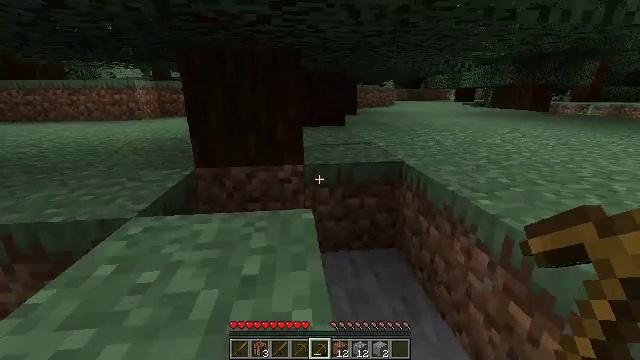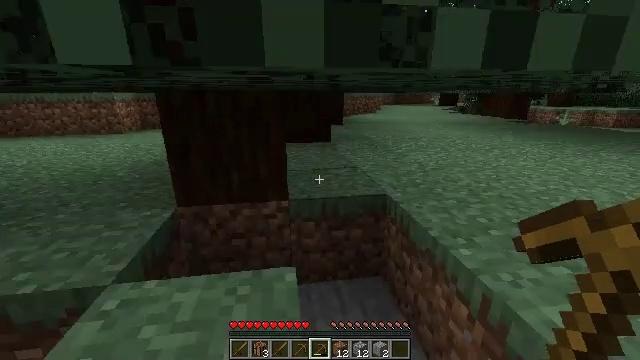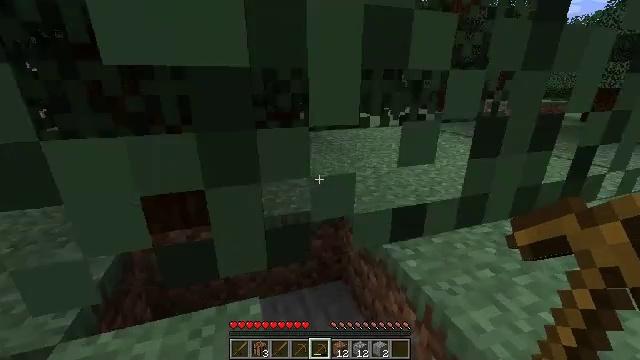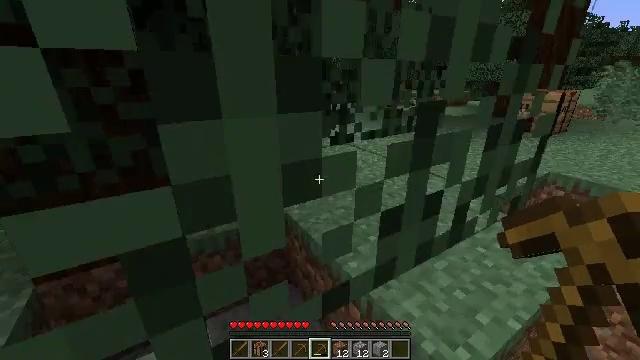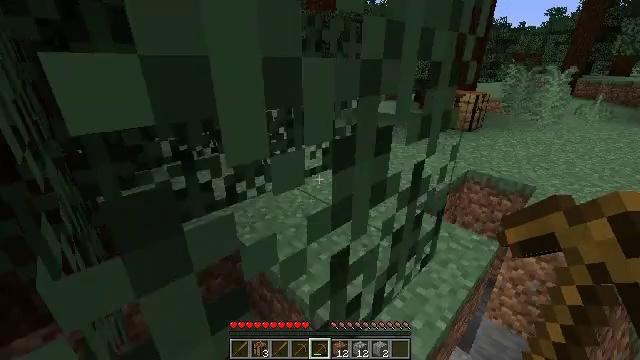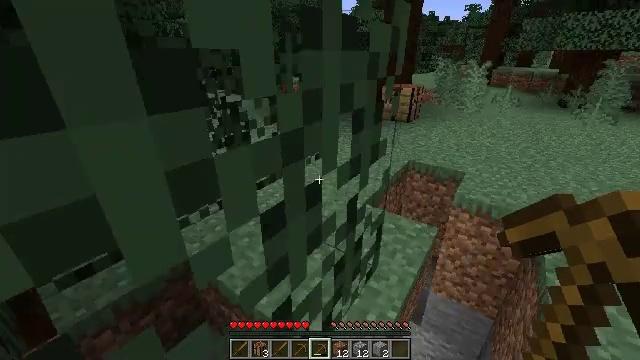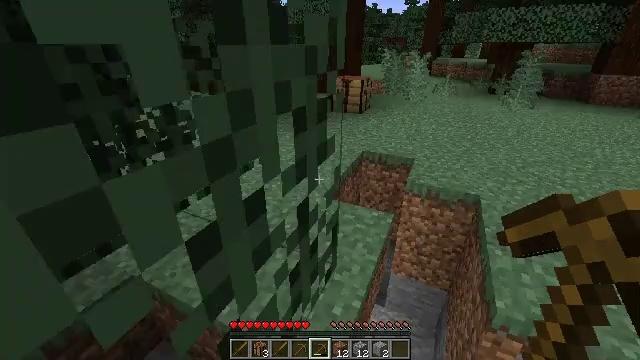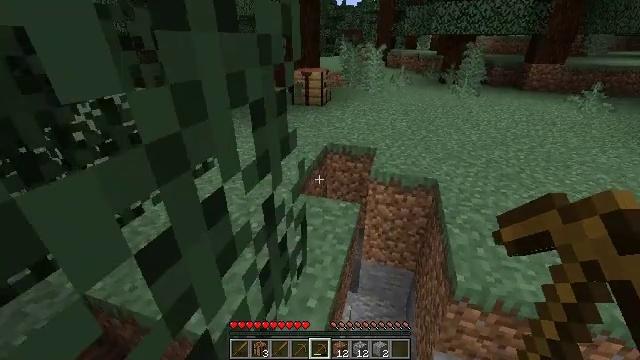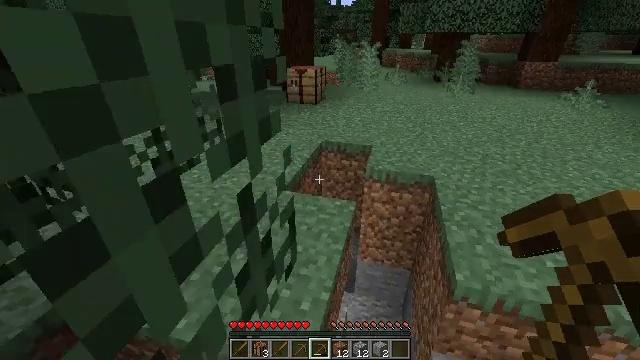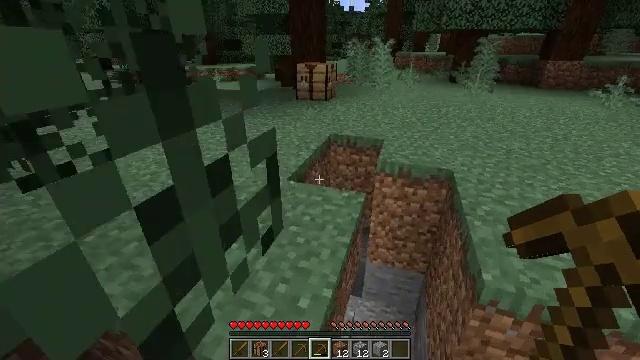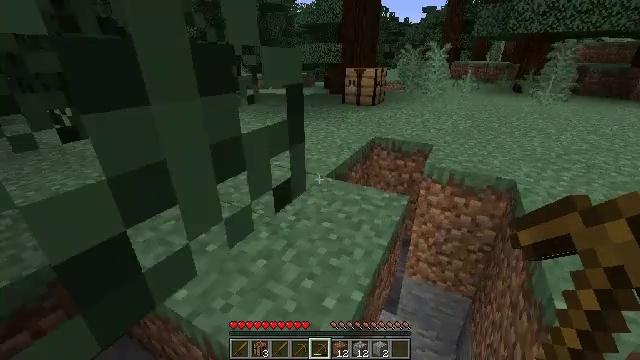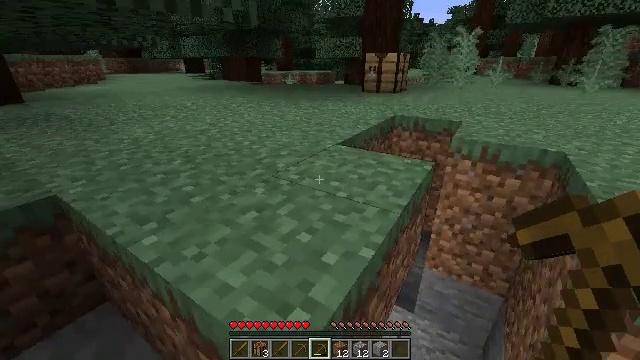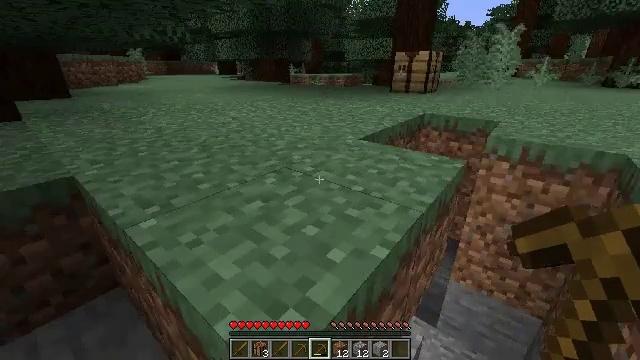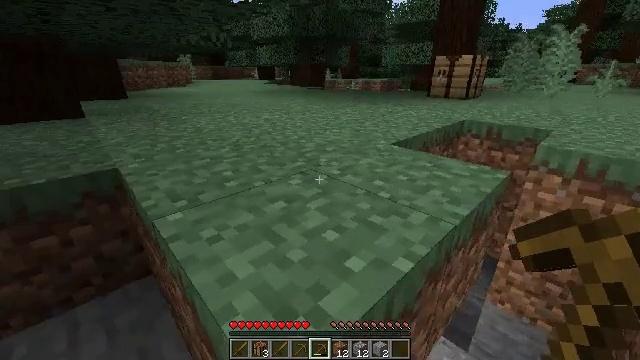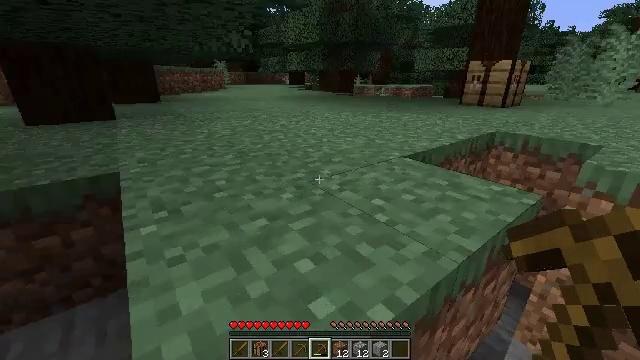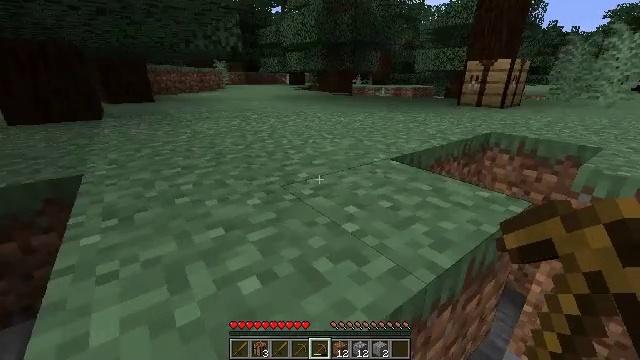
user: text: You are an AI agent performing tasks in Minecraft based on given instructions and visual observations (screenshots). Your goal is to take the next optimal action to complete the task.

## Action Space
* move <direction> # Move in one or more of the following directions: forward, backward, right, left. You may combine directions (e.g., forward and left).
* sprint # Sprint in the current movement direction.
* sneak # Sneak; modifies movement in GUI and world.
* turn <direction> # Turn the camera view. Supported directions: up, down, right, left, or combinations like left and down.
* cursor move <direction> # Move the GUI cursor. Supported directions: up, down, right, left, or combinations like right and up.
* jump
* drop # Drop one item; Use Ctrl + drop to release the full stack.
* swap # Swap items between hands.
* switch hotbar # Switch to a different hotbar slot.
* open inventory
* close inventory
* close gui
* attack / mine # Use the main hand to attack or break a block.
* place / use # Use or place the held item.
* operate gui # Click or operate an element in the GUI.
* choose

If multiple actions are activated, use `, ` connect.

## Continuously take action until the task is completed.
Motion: motion action
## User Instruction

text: Collect spruce leaves for landscaping.
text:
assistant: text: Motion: move forward, turn right, jump
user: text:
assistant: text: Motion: move forward, turn right and down, jump
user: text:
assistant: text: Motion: move forward, turn right and down, jump
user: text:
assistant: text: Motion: move forward, turn right and down, jump
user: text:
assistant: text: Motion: move forward, turn right and down, jump
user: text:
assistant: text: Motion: move forward, turn right and down
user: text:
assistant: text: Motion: move forward, turn right and down
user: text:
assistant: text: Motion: move forward, turn right
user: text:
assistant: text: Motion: move forward, turn left and up
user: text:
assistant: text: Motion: move forward, turn left and up
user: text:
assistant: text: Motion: move forward, turn left
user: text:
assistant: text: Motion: move forward, turn left
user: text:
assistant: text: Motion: move forward, turn left and up
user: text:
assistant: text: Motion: move forward, turn left and up
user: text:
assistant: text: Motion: move forward
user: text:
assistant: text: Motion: move forward
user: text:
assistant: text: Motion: move forward, jump
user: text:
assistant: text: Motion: move forward, jump
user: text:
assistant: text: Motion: move forward, jump
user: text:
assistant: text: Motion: move forward, jump
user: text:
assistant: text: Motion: move forward, jump
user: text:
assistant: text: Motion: move forward, jump
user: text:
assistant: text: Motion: move forward
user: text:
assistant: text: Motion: move forward, turn left
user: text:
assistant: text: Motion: move forward, turn left and up
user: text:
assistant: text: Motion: move forward
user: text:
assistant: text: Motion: move forward, turn right
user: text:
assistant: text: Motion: move forward, turn right
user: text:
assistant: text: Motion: move forward
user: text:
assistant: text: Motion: move forward